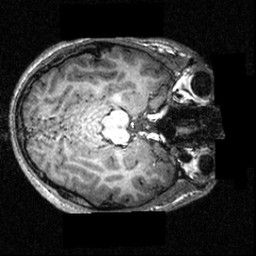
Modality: T1w
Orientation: axial
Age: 18
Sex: male
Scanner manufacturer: siemens
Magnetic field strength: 3.951 T
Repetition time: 1.5 s
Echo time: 0.00335 s